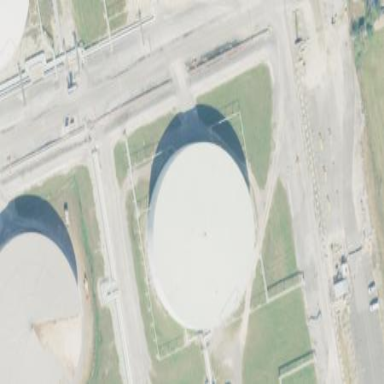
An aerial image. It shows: Storage tank that is man-made.